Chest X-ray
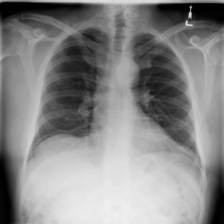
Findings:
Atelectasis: negative
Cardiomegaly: negative
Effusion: negative
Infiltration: negative
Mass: negative
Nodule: negative
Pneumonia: negative
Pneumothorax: negative
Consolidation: negative
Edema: negative
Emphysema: negative
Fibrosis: negative
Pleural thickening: negative
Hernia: negative